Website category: sports
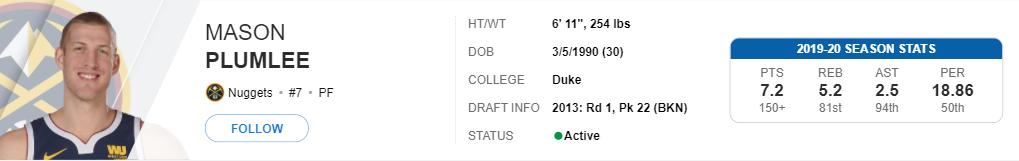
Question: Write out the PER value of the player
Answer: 18.86

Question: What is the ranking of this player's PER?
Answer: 50th

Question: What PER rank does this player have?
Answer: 50th

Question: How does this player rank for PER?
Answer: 50th

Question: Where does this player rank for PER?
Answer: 50th

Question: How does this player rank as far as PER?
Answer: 50th

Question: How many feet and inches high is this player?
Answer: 6' 11"

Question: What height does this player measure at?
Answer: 6' 11"

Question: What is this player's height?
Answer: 6' 11"

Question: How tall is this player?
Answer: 6' 11"

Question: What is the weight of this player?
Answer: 254 lbs

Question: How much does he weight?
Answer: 254 lbs

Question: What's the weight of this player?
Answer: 254 lbs

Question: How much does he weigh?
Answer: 254 lbs

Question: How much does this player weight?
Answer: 254 lbs